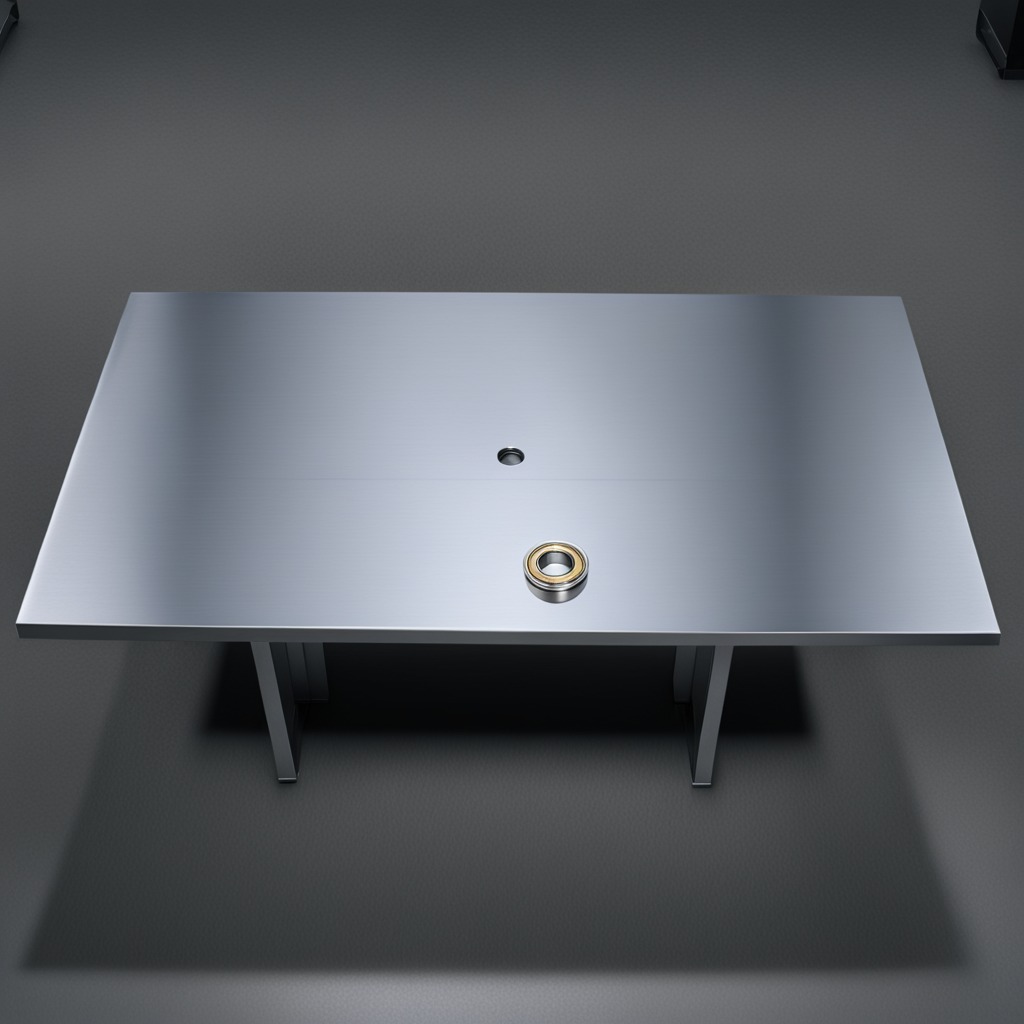
A metal ball bearing is lying on the tabletop.